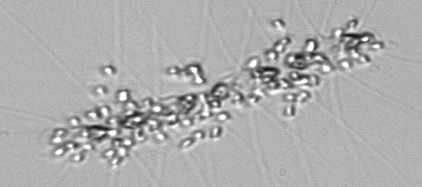
Label: Chaetoceros_didymus_TAG_external_flagellate